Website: walmart
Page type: payment
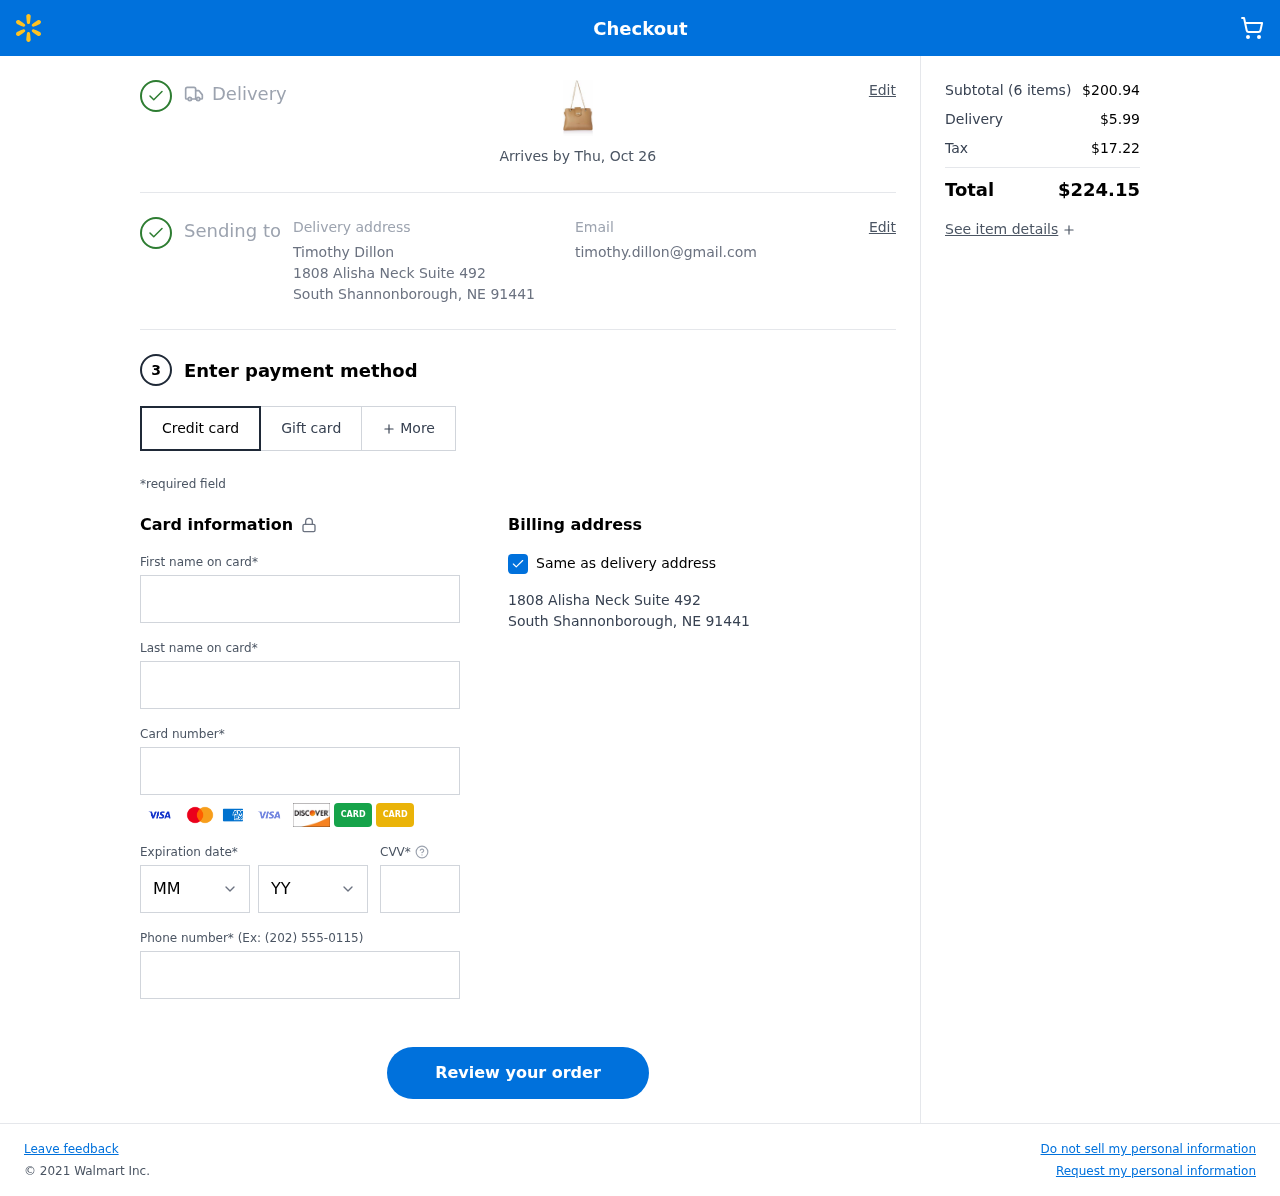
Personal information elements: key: PII_CARD_CVV
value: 271
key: PII_CARD_EXPIRY_MONTH
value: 03
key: PII_CARD_EXPIRY_YEAR
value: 30
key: PII_CARD_NUMBER
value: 4662 0124 5994 9034
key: PII_CITY
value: South Shannonborough
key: PII_EMAIL
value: timothy.dillon@gmail.com
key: PII_FIRSTNAME
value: Timothy
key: PII_FULLNAME
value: Timothy Dillon
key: PII_LASTNAME
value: Dillon
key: PII_PHONE
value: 5739216498
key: PII_POSTCODE
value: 91441
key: PII_STATE_ABBR
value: NE
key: PII_STREET
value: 1808 Alisha Neck Suite 492
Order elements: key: ORDER_DELIVERY_DATE
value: Arrives by Thu, Oct 26
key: ORDER_NUM_ITEMS
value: (6 items)
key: ORDER_SUBTOTAL
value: $200.94
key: ORDER_SHIPPING_COST
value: $5.99
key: ORDER_TAX
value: $17.22
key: ORDER_TOTAL
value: $224.15